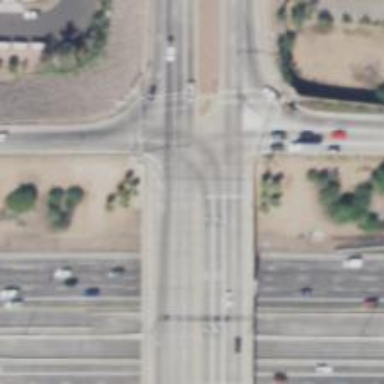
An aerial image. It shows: Solid stop line on the road.